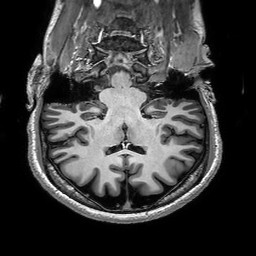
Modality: T1w
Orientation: sagittal
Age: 25
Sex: female
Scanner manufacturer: philips
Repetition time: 0.006441 s
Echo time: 0.00294 s